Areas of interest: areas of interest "Shenyang Century Golf Club"
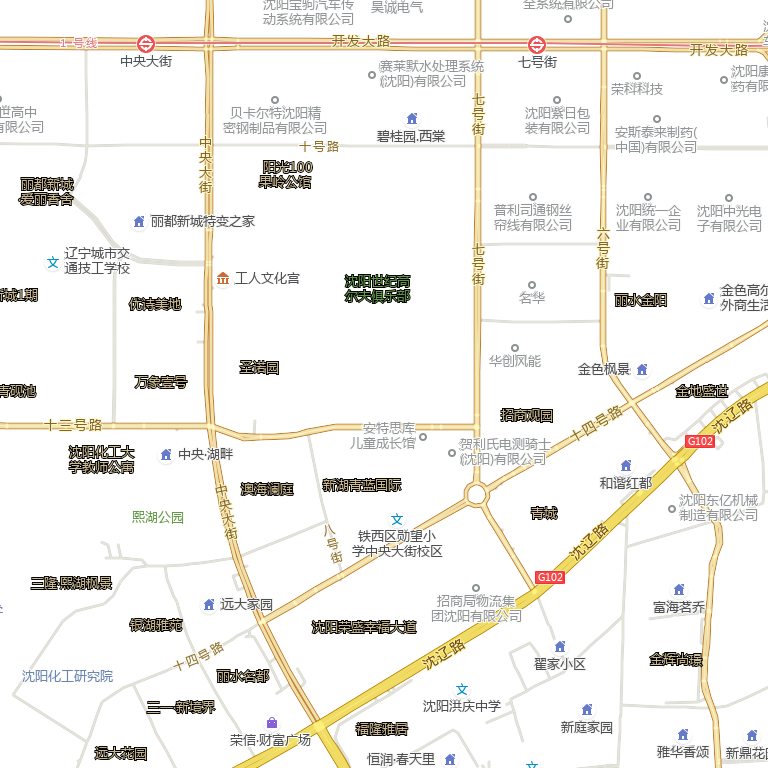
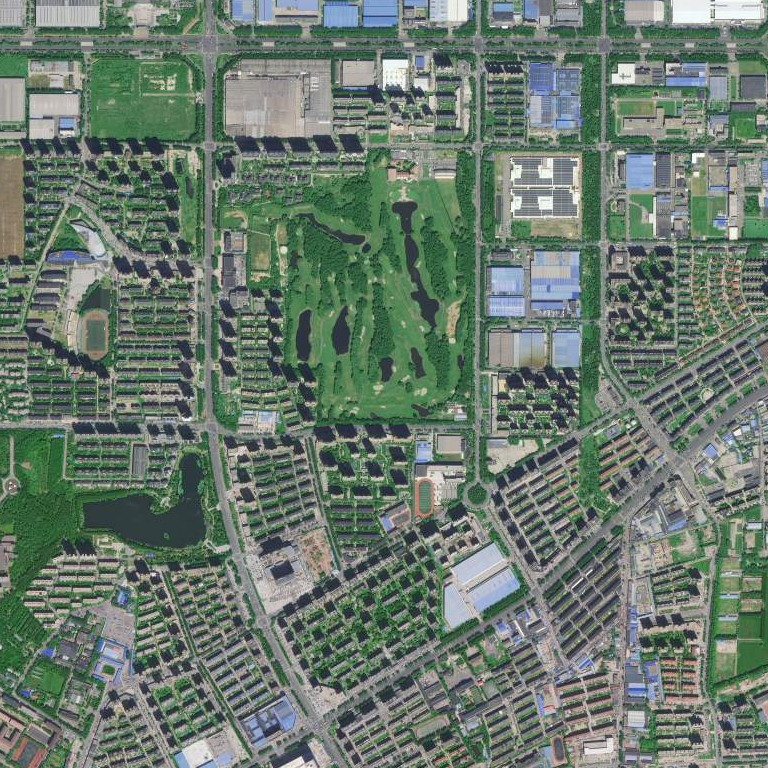